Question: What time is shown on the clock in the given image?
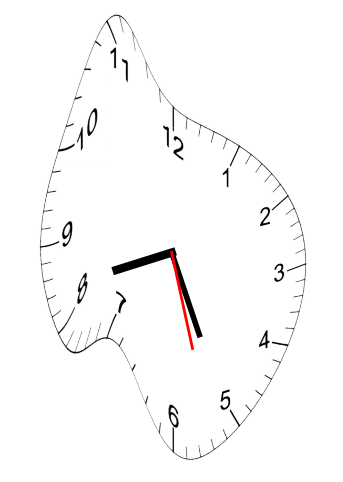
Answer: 08:25:27